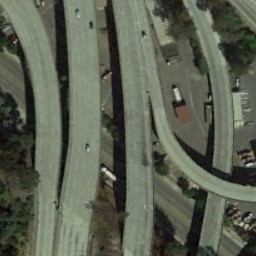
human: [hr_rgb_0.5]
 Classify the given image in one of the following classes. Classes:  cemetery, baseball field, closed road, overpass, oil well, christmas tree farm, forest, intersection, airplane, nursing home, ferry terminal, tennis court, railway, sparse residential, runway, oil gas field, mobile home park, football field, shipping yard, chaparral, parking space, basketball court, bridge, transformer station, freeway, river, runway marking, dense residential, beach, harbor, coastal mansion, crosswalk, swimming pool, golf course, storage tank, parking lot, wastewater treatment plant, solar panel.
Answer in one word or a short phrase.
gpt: overpass